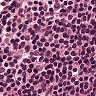
Metastatic tissue present: no